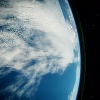
Label: cloud